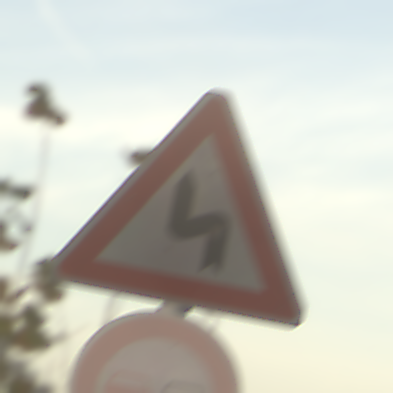
Verkehrszeichen: DoppelkurveZunaechstLinks
Zusatzzeichen unten: Ueberholverbot
Umgebung: Outdoor, Nature
Tageszeit: SunriseSunset
Wetter: PartlyCloudy
Licht: Natural
Jahreszeit: NotSpecified
Kontrast: LowContrast